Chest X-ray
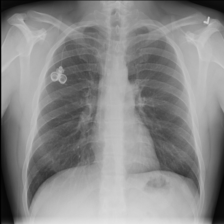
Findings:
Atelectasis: negative
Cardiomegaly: negative
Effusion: negative
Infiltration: negative
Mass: negative
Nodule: negative
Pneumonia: negative
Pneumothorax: negative
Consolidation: negative
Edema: negative
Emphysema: negative
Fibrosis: negative
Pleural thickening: negative
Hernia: negative